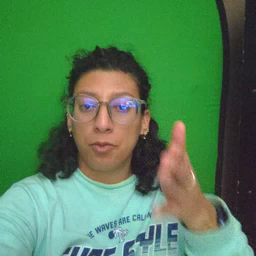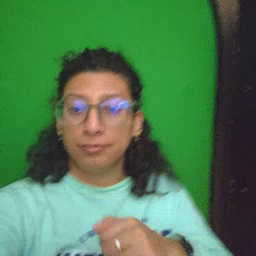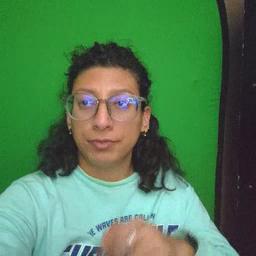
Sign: cute